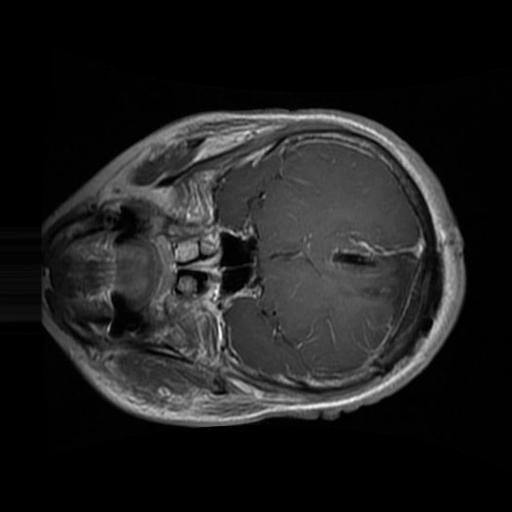
Label: brain_glioma